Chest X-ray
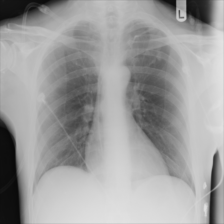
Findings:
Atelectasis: negative
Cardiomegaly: negative
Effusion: negative
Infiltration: negative
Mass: negative
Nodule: negative
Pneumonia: negative
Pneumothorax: negative
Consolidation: negative
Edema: negative
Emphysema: negative
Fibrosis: negative
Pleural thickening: negative
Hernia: negative